Question:
So I'm trying to just do a POST request to my backend where eventually a user can just add an item where it should get sent to the DB than returned. when I make a random request using Postman by putting in JSON data it keeps telling me I'm trying to put null items in every row.
this is my code in the DB folder
'''
INSERT INTO ecomerce_products
(item_id, name, price, description, img_url, quantity)
VALUES($1, $2, $3, $4, $5, $6)
RETURNING *;
'''
this is my code in my controller file
'''
module.exports = {
addToProducts(req, res, next) {
const db = req.app.get("db");
const { item_id, name, price, description, img_url, quantity }
= req.params;
db.addToProducts([item_id, name, price, description, img_url,
quantity])
.then(response => {
res.status(200).send(response);
})
.catch(err => res.status(500).send(err));
}
};
'''
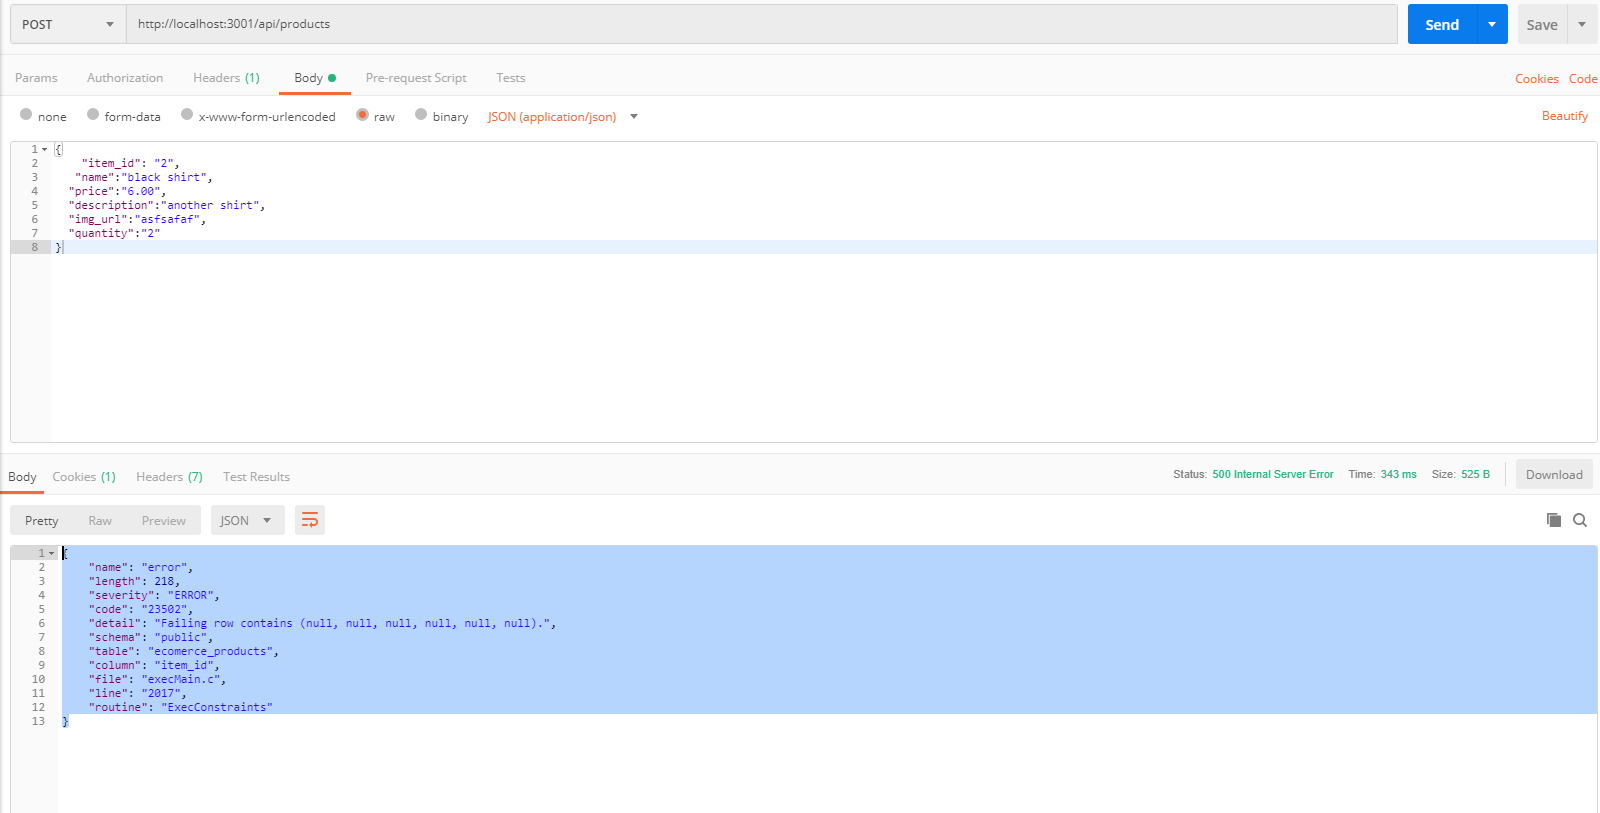
Answer: I hope you are using express or some other framework. If you are making a post request the data should be passed through the request body. Therefore 'req.params' should not have those properties thus it gives null.
'''
module.exports = {
addToProducts(req, res, next) {
const db = req.app.get("db");
console.log(req.body);
const { item_id, name, price, description, img_url, quantity }
= req.body;
db.addToProducts([item_id, name, price, description, img_url,
quantity])
.then(response => {
res.status(200).send(response);
})
.catch(err => res.status(500).send(err));
}
};
'''
Try something like this and see whether you are getting the data.